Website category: book
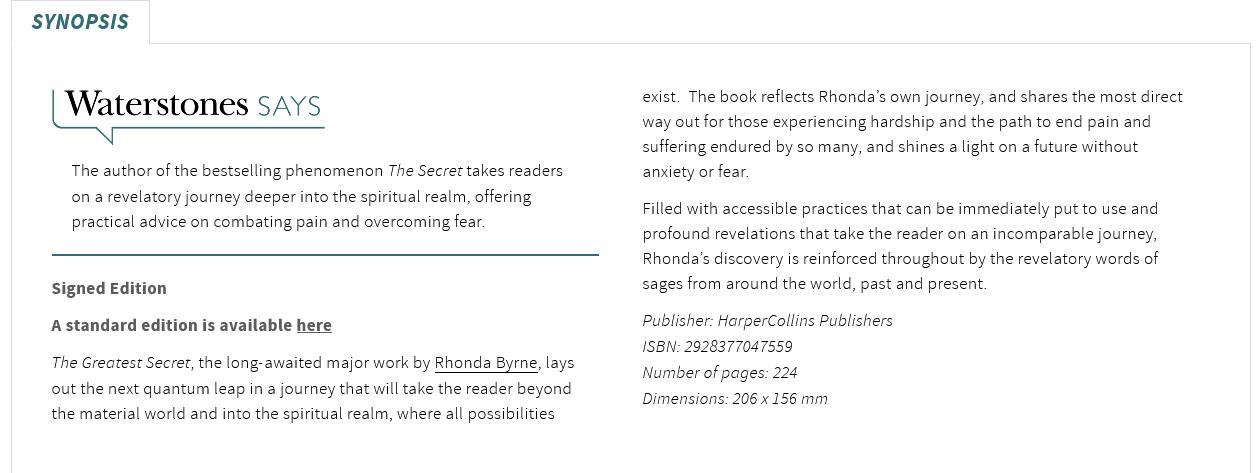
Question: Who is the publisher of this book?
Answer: HarperCollins Publishers

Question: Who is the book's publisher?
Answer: HarperCollins Publishers

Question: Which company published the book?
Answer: HarperCollins Publishers

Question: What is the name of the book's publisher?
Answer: HarperCollins Publishers

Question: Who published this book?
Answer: HarperCollins Publishers

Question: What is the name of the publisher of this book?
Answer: HarperCollins Publishers

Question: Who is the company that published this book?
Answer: HarperCollins Publishers

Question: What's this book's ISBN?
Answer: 2928377047559

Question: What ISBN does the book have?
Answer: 2928377047559

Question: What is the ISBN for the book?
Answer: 2928377047559

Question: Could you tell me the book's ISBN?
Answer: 2928377047559

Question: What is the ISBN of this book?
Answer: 2928377047559

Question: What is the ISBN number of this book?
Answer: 2928377047559

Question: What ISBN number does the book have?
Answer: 2928377047559

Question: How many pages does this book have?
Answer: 224

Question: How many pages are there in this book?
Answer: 224

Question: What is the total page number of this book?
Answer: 224

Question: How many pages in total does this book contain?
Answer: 224

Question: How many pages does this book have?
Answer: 224

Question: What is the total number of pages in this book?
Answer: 224

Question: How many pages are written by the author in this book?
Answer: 224

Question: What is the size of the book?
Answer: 206 x 156 mm

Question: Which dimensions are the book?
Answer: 206 x 156 mm

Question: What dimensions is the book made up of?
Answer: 206 x 156 mm

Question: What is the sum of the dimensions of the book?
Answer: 206 x 156 mm

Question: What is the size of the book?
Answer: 206 x 156 mm

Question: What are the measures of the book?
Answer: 206 x 156 mm

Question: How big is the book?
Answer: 206 x 156 mm